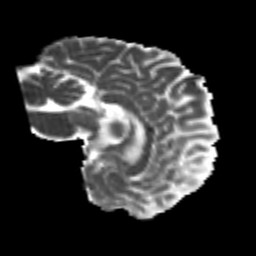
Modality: MD
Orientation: sagittal
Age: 26
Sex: male
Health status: healthy
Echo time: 0.074 s